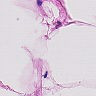
Metastatic tissue present: no